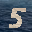
Label: 5